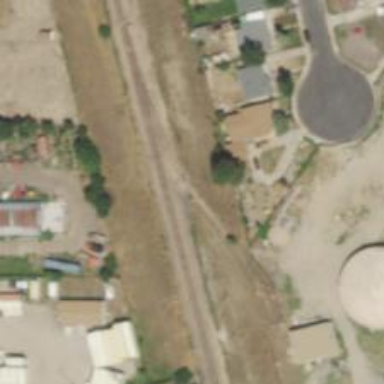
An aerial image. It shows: Disused railway.